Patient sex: F
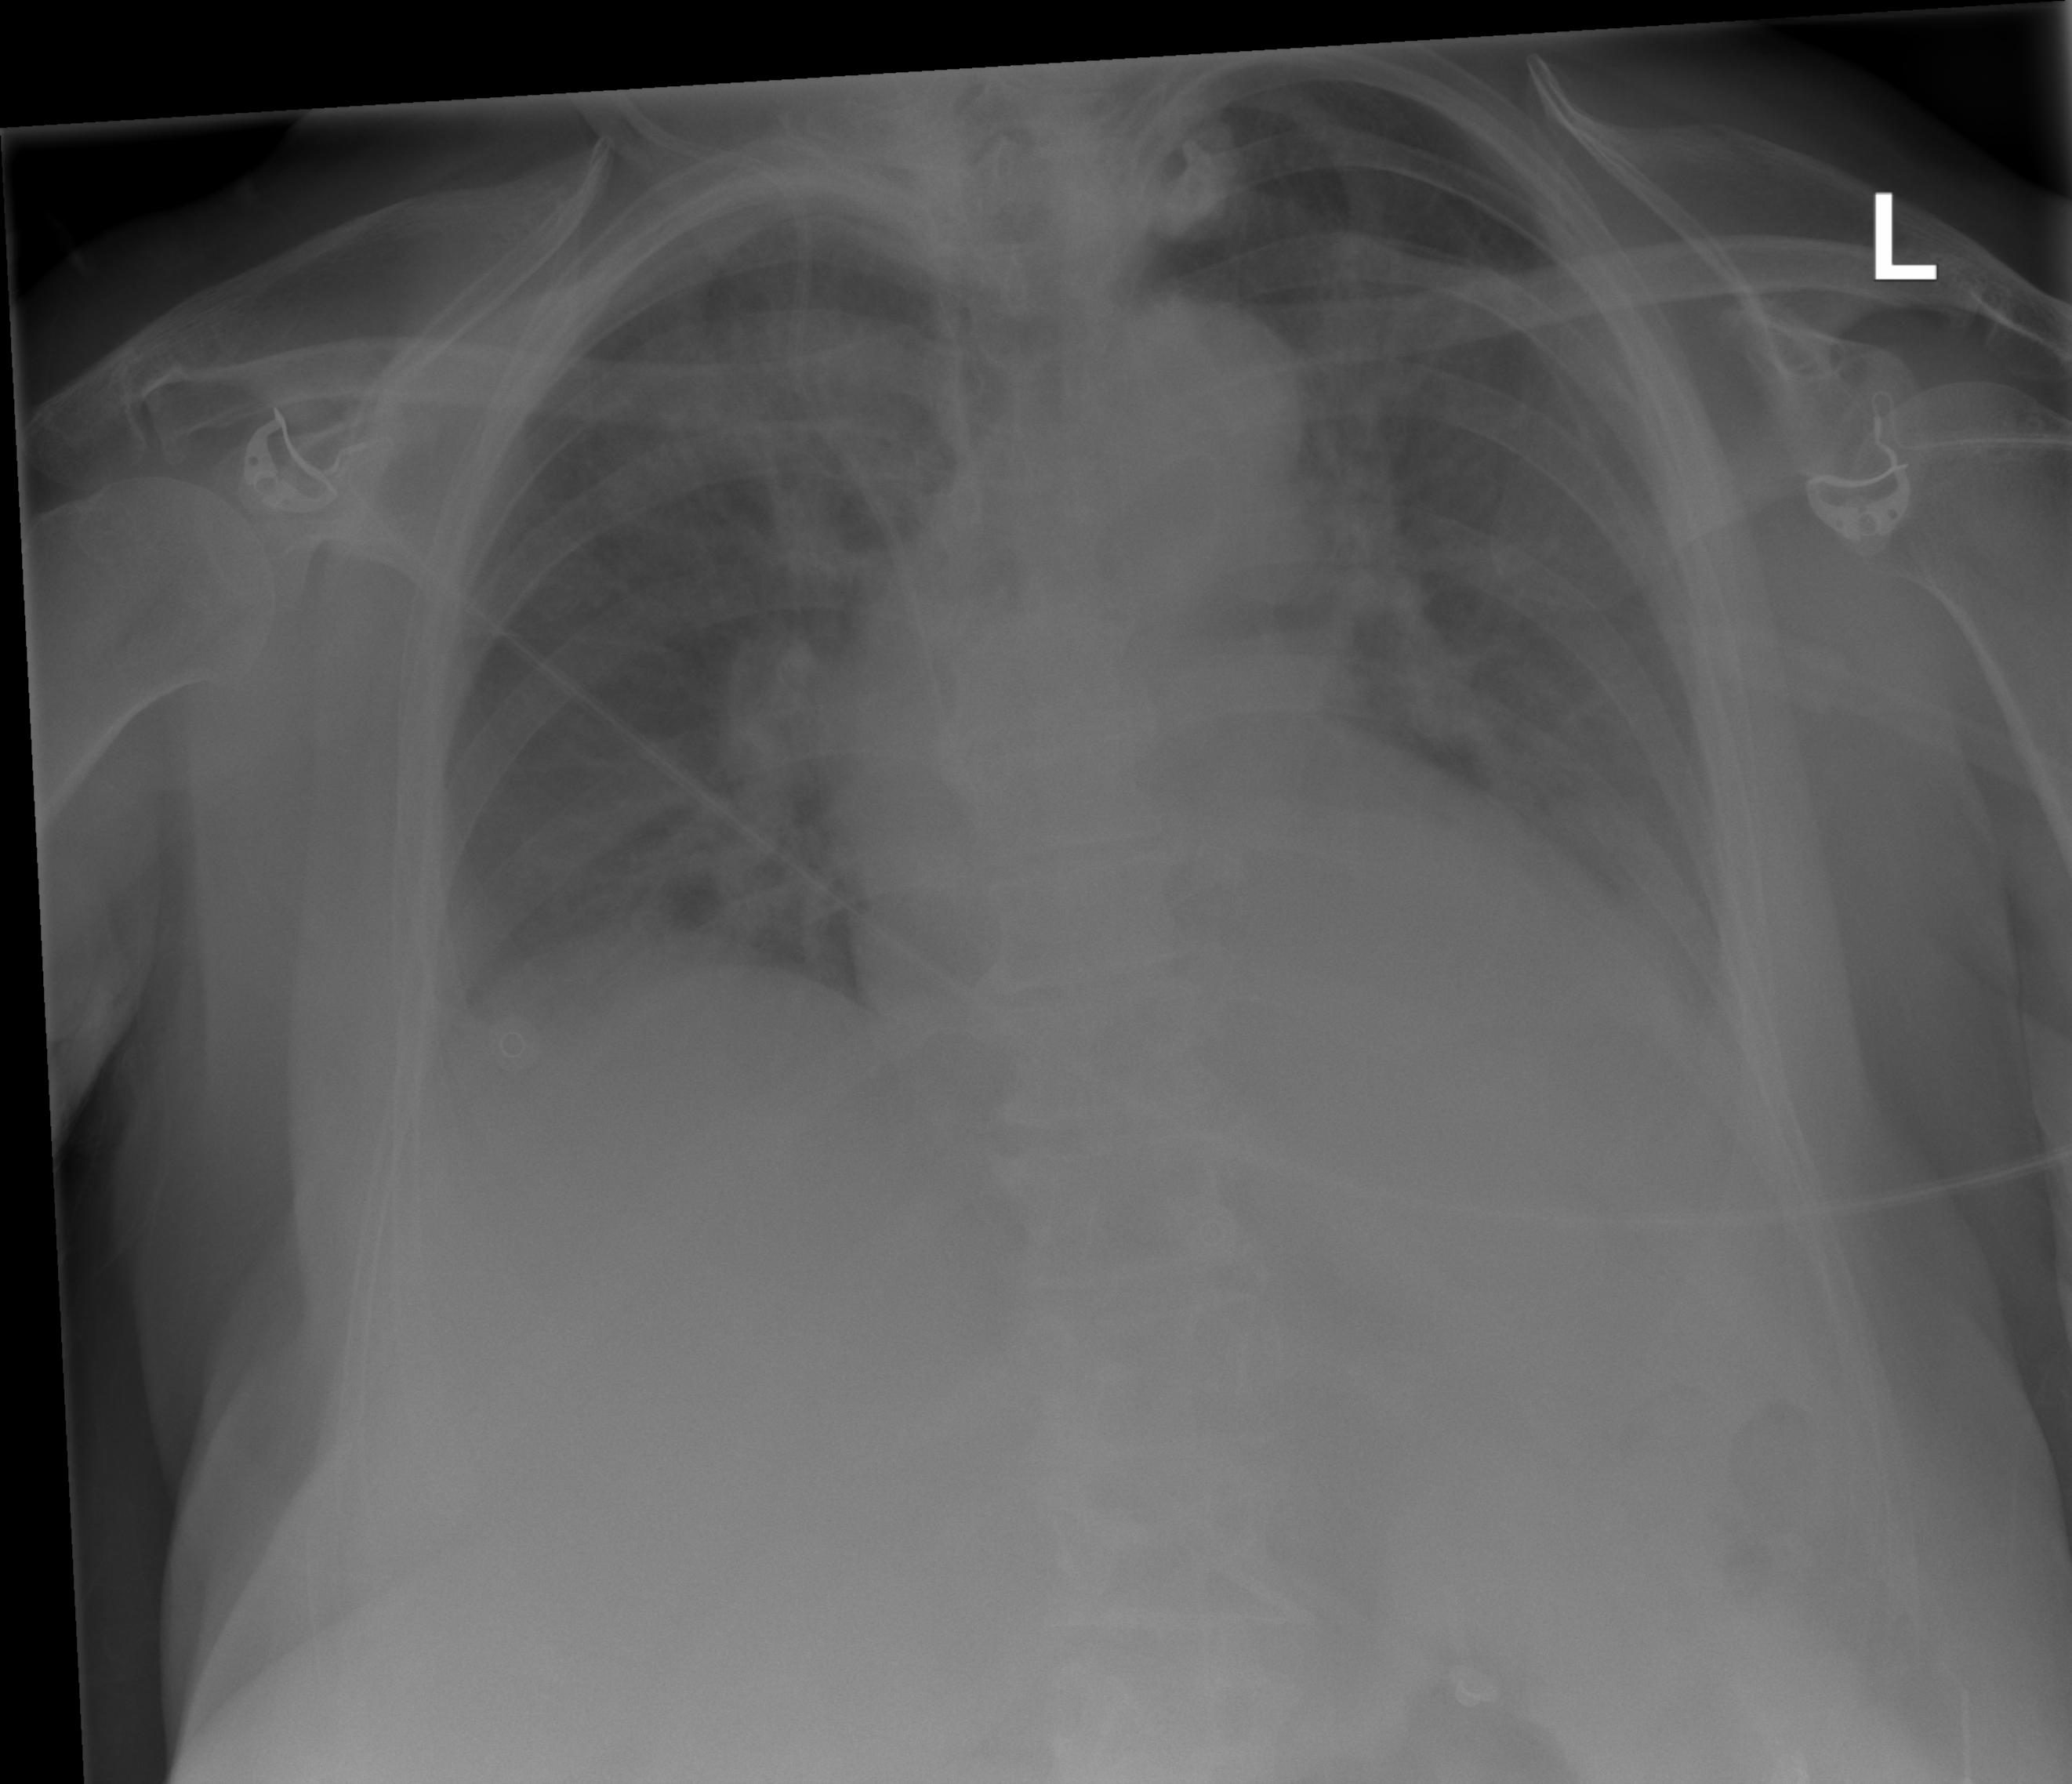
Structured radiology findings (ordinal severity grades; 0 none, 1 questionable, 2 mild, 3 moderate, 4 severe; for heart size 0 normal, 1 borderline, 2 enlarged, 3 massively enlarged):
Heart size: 2
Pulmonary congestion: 2
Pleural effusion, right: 2
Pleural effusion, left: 2
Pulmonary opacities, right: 0
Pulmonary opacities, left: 0
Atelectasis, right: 2
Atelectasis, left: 0